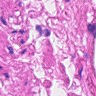
Metastatic tissue present: no